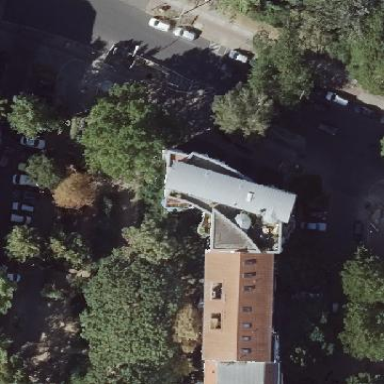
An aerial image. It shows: Round-shaped residential building.